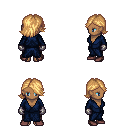
a pixel art fantasy rpg character, female body template, human, dark skin, blue robe, gold greaves, light blonde swoop hairstyle, metal gloves, maroon shoes, four views (front, back, left, right), 2x2 character sprite sheet, small pixel art, hard edges, no anti-aliasing